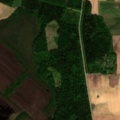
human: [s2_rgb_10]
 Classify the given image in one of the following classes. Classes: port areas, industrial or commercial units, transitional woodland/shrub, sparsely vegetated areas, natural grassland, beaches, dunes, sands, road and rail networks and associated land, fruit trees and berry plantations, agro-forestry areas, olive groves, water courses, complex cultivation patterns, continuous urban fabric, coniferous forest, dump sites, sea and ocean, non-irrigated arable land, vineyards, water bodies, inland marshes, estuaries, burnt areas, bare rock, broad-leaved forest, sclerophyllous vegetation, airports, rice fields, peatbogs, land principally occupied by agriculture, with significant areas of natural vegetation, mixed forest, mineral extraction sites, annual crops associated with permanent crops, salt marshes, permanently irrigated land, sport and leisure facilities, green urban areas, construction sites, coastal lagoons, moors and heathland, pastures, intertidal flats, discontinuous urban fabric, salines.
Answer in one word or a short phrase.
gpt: non-irrigated arable land, pastures, complex cultivation patterns, broad-leaved forest, mixed forest, transitional woodland/shrub, peatbogs